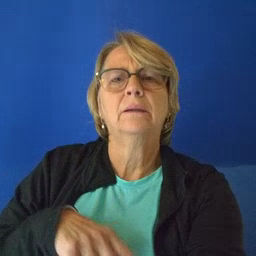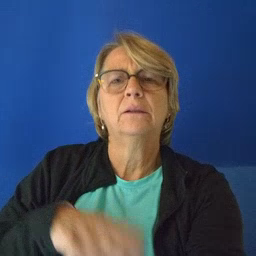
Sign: rain